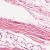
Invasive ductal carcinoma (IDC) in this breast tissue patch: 0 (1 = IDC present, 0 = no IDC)